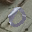
Label: 0